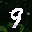
Label: 9